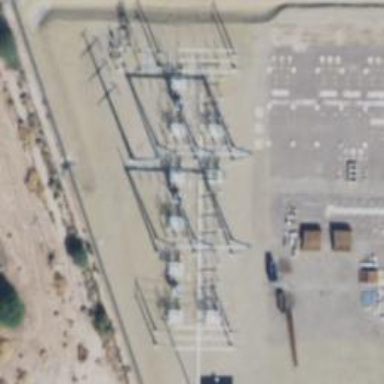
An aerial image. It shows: Switch for power supply.